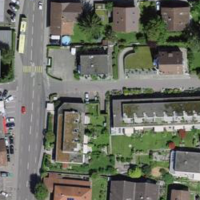
EUNIS habitat code: 54
Species observed at this site:
Vicia sepium